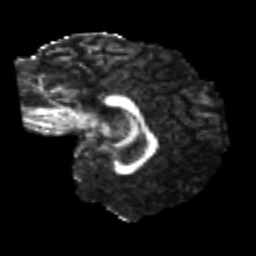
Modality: FA
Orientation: sagittal
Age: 23
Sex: female
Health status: healthy
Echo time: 0.074 s